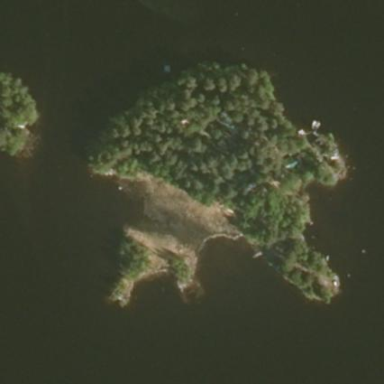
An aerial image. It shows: Image showing island.